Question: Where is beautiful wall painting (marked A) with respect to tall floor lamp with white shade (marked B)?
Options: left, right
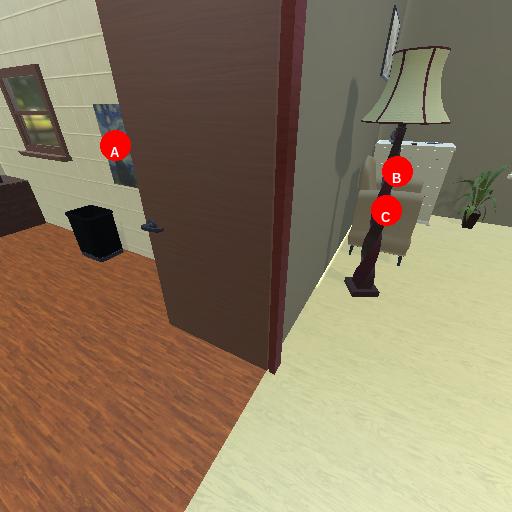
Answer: left